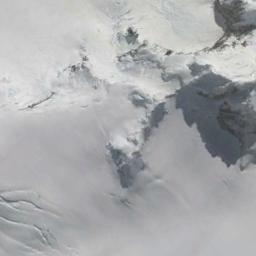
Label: snowberg